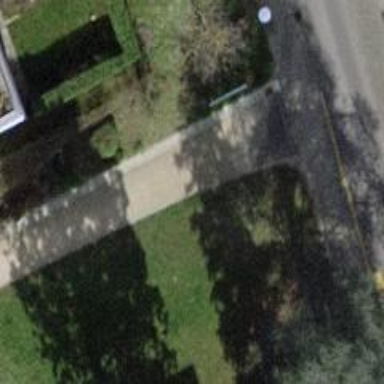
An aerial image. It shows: Pedestrian road.